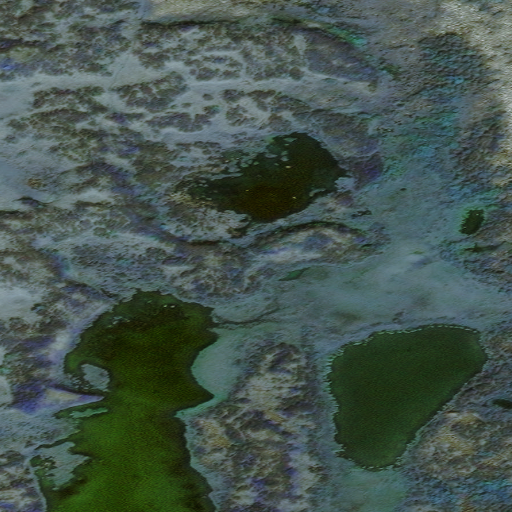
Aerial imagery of gap in Alaska named Strand Pass containing only unknown